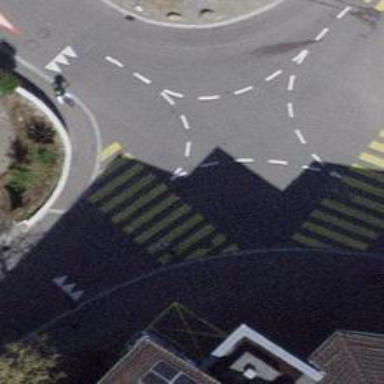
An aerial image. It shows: Zebra crossing on footway.